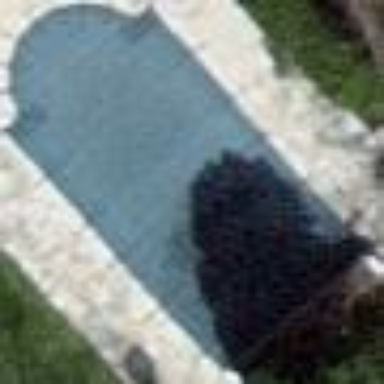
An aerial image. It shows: Swimming pool located in leisure land.